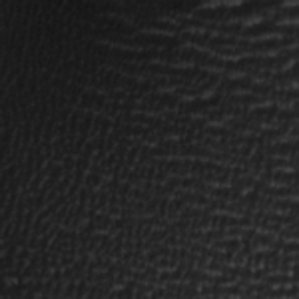
Label: frost